Field crop: maize
Growth stage: 1
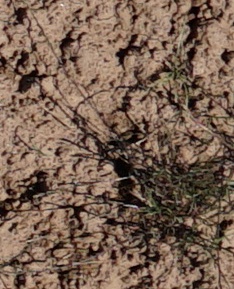
Species: lolium